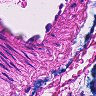
Metastatic tissue present: no